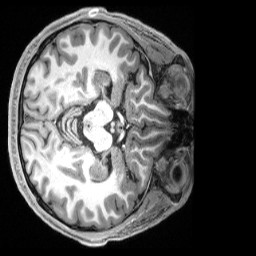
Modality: T1w
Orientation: axial
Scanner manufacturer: siemens
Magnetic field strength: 3 T
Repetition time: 2.5 s
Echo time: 0.00231 s